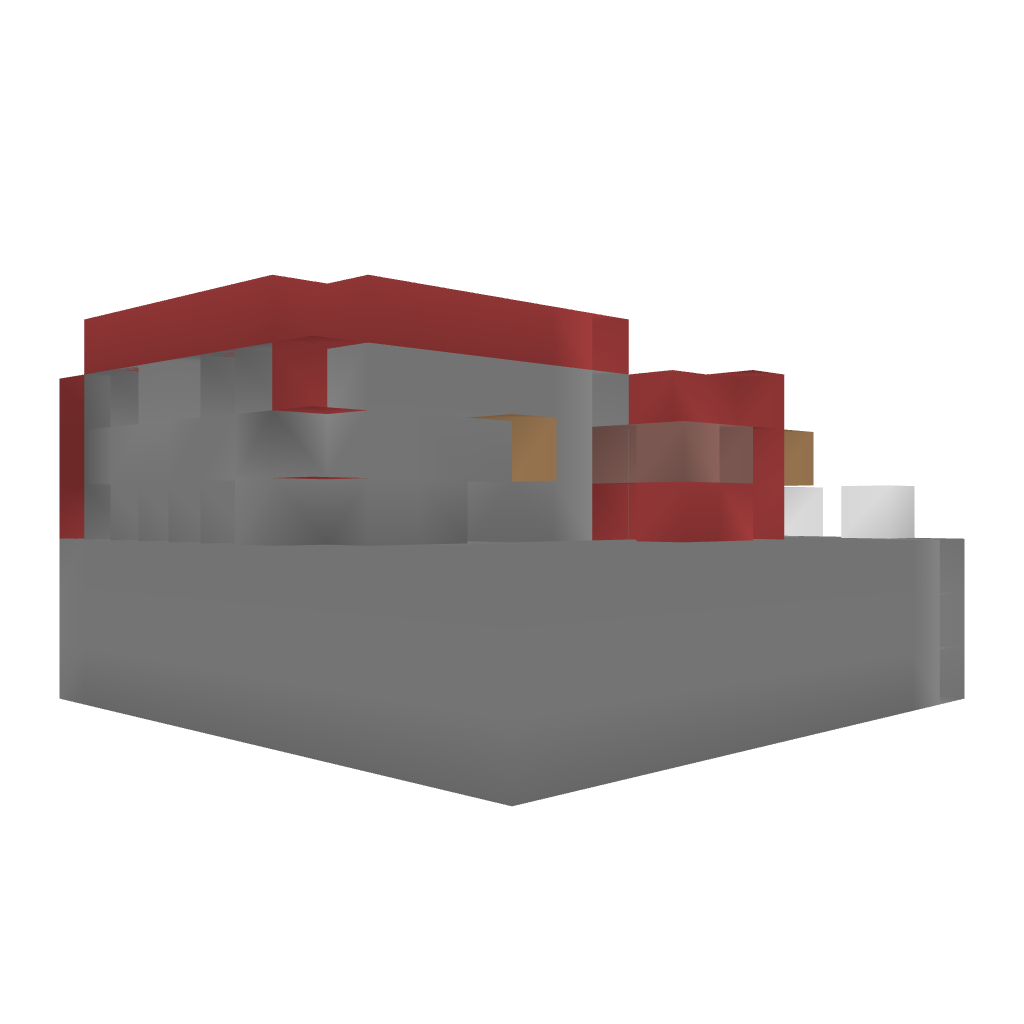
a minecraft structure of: Black Jack game bad low quality